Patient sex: M
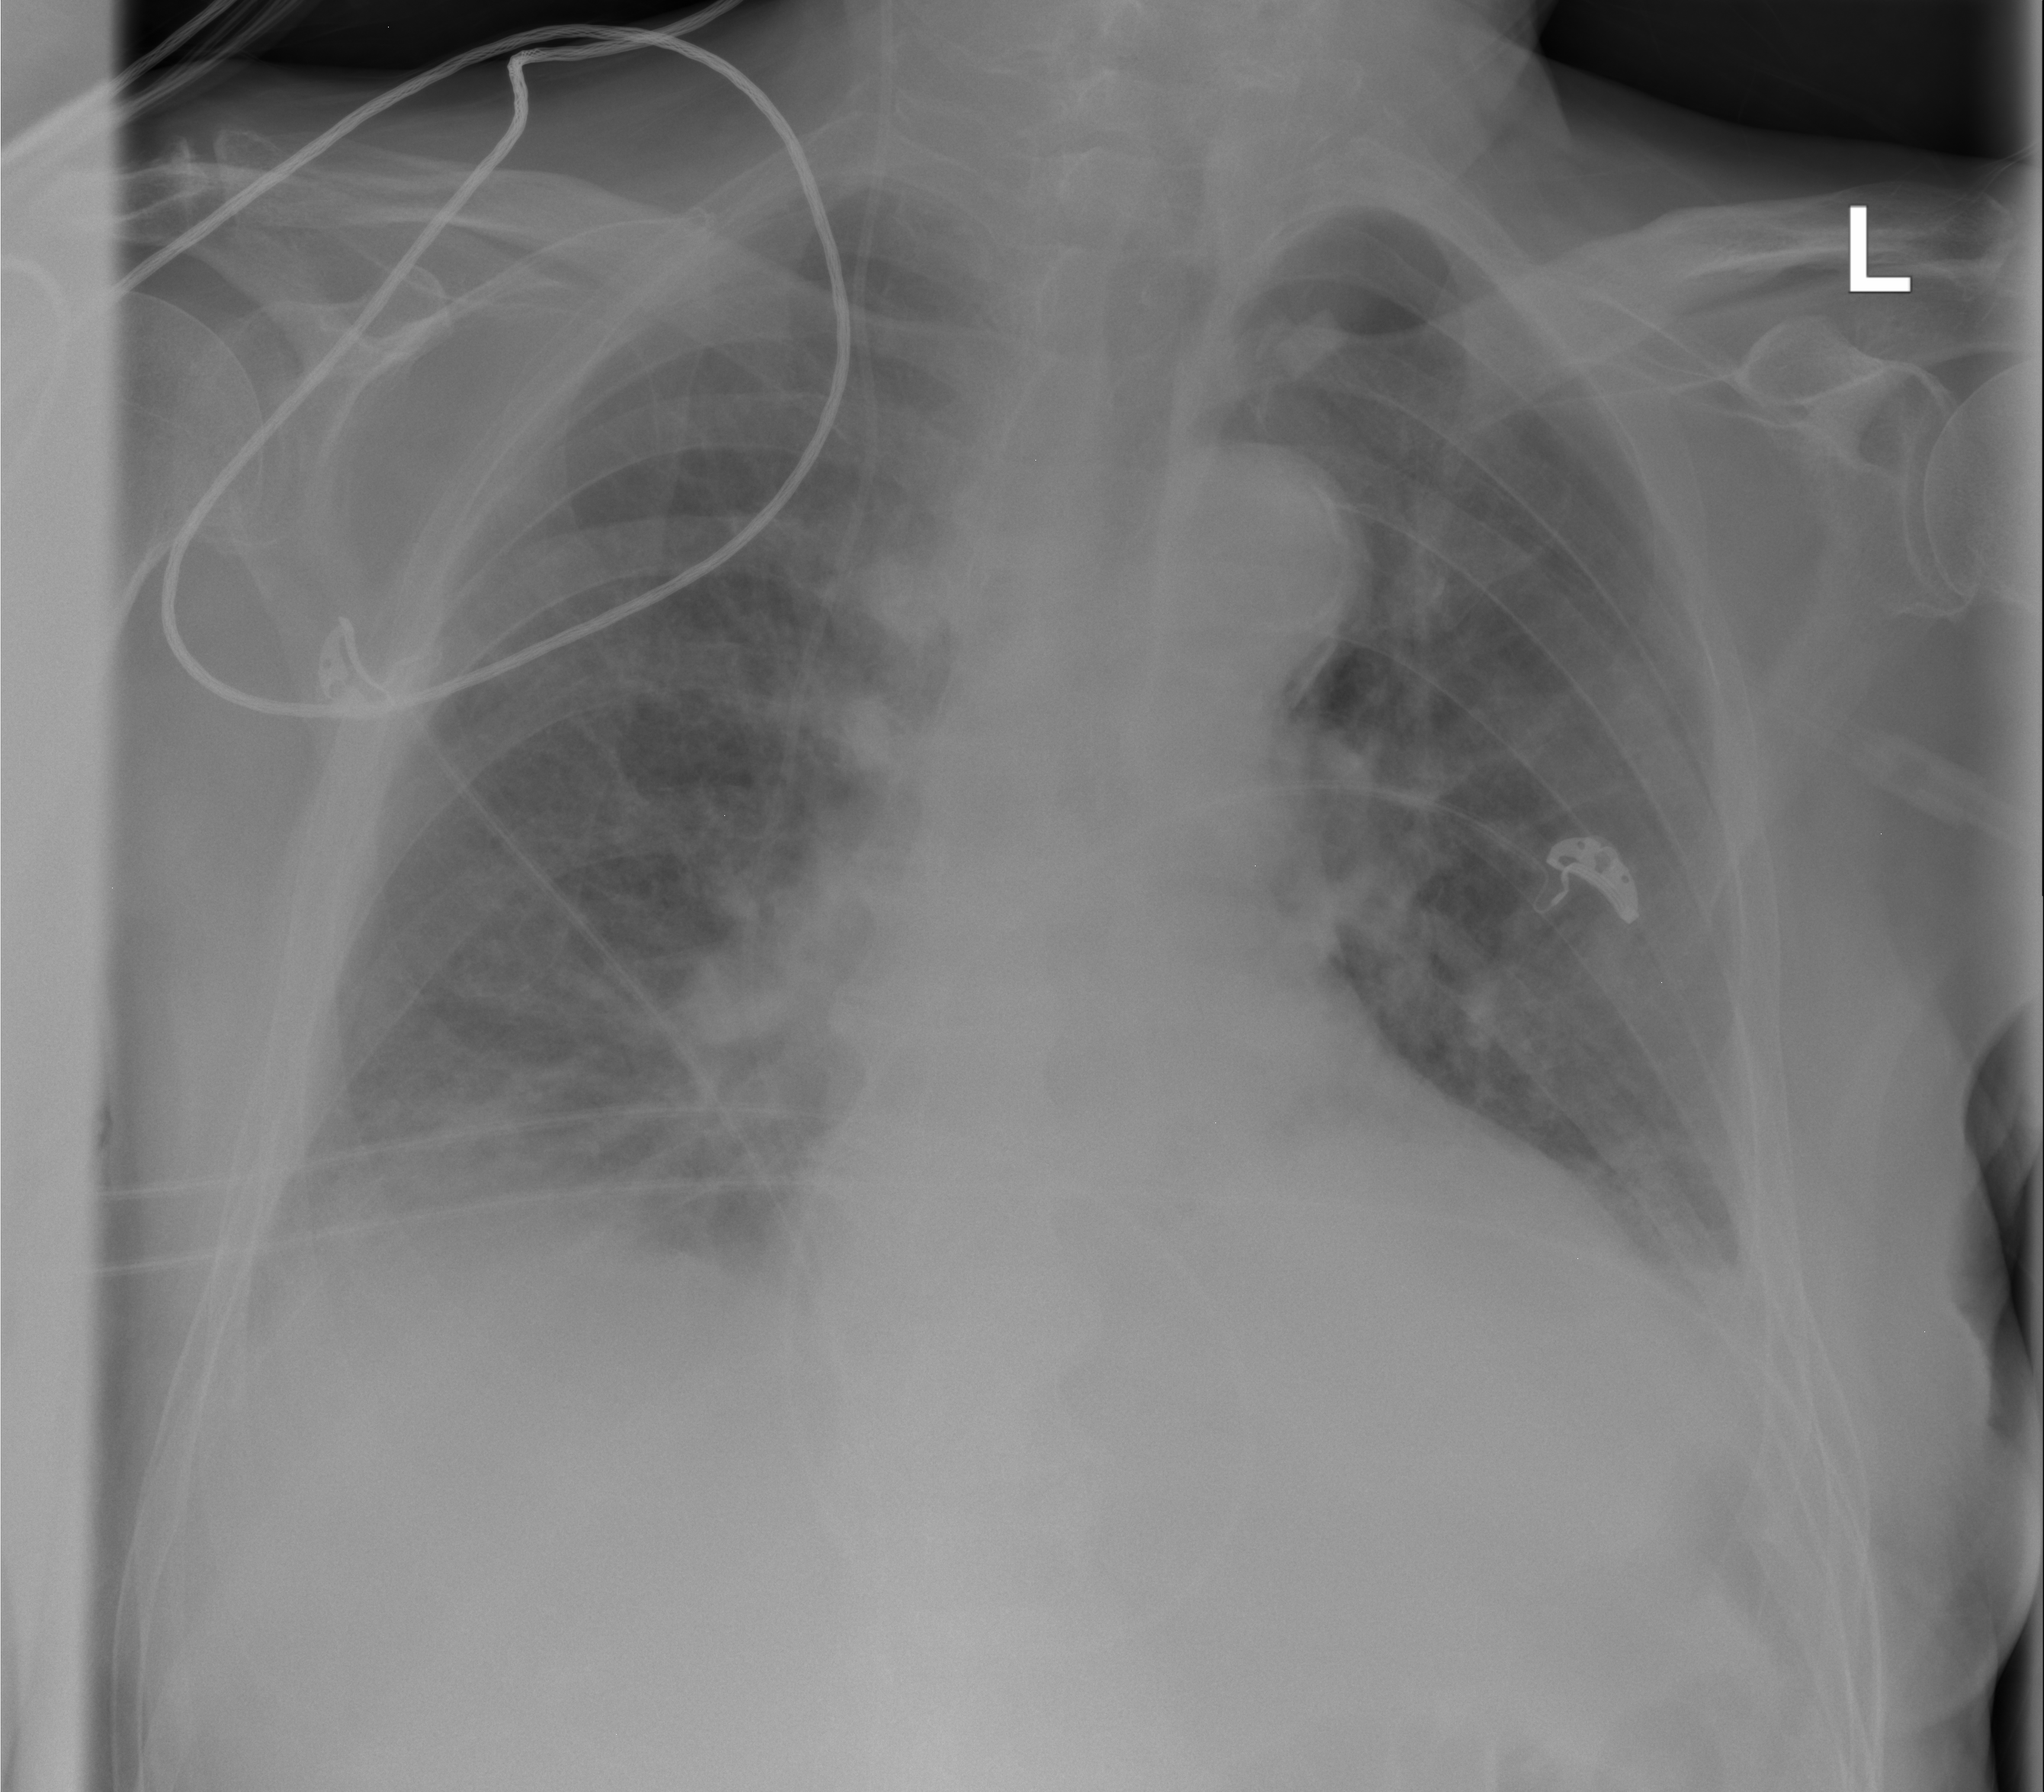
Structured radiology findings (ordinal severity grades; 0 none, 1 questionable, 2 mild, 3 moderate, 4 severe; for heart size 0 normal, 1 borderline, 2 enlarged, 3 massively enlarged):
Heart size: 1
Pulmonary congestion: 0
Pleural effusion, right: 2
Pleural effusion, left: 2
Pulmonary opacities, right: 1
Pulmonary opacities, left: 2
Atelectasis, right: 2
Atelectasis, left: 2